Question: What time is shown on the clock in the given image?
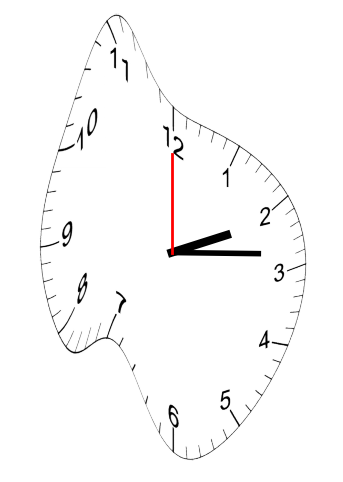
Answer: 02:14:00